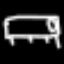
Label: bed